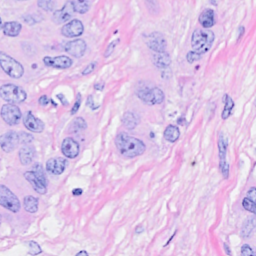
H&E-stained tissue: Breast